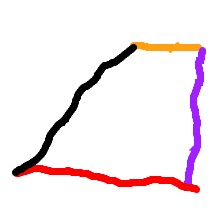
Shape: trapezoid